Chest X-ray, PA view. Patient: 57 years old, sex F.
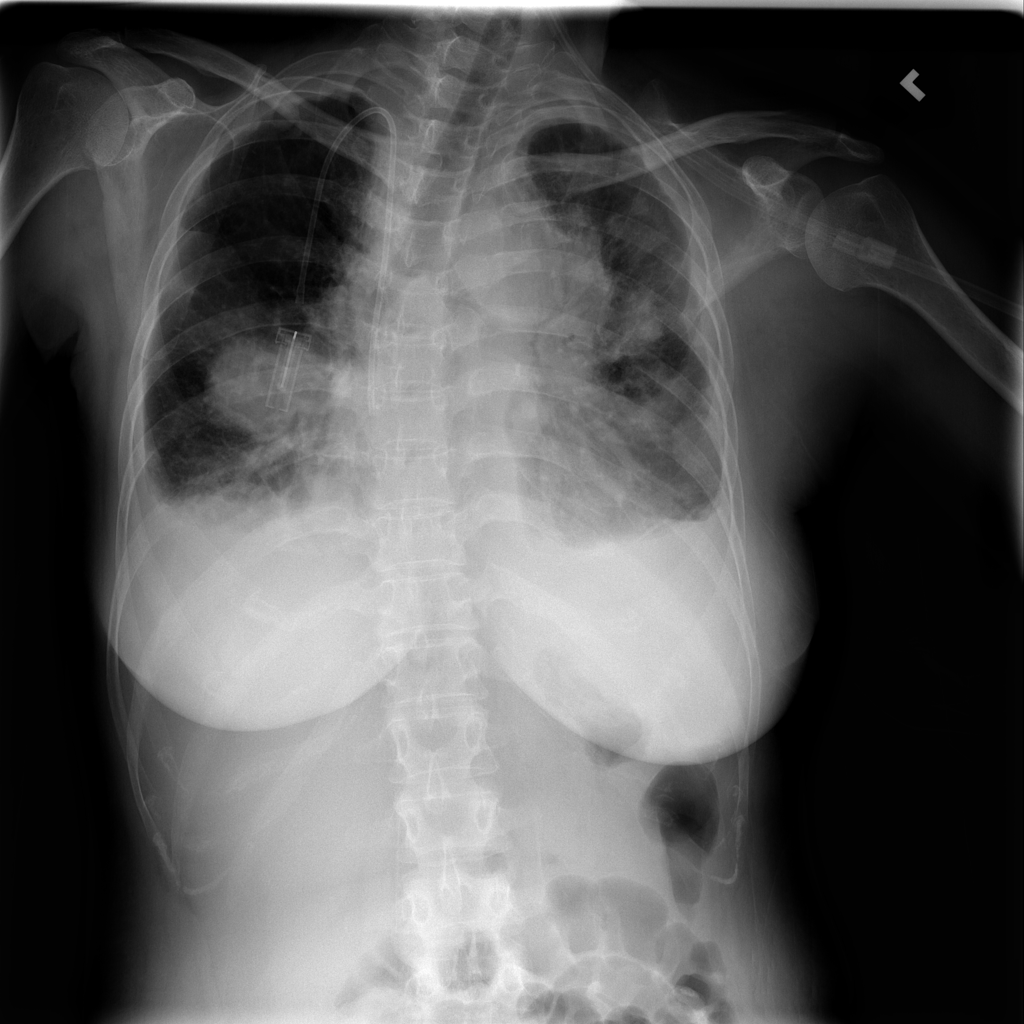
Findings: Mass